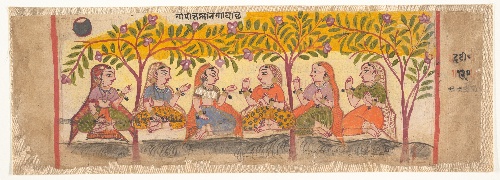
Date: 1600–10
Object type: Folio
Classification: Paintings
Medium: Ink and opaque watercolor on paper
Culture: India (Gujarat, Ahmedabad)
Dimensions: 4 1/8 x 9 5/8 in. (10.5 x 24.5 cm)
Department: Asian Art
Credit line: Gift of Jeffrey Paley, 1974
Accession year: 1974
Repository: Metropolitan Museum of Art, New York, NY
Tags: Women